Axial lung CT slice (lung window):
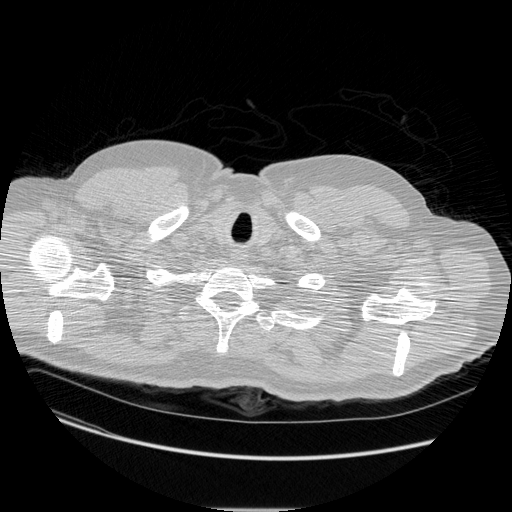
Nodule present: no